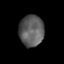
Tissue: prostate
Cell type: Epithelial cells
Senescence score: 0.2852
Nuclear area (px): 750
Mean DAPI intensity: 93.348